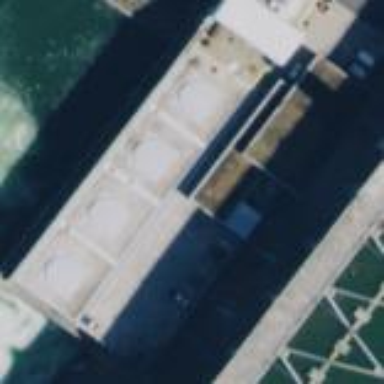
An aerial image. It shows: Industrial building serving as power plant.